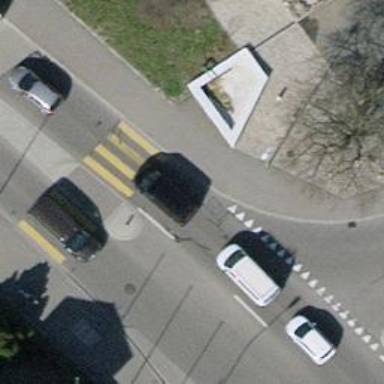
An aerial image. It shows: Kerb barrier.